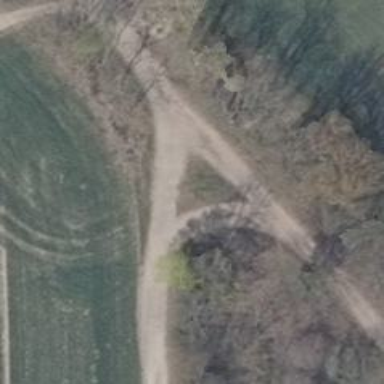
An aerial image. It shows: Gravel track with grade2 tracktype.